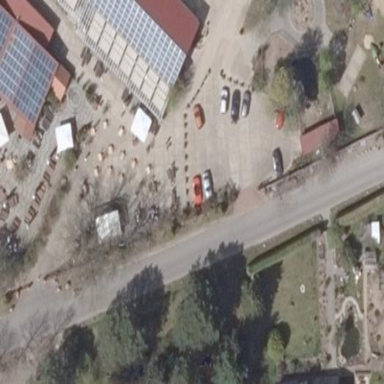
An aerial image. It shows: Parking area with surface.